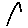
Label: star